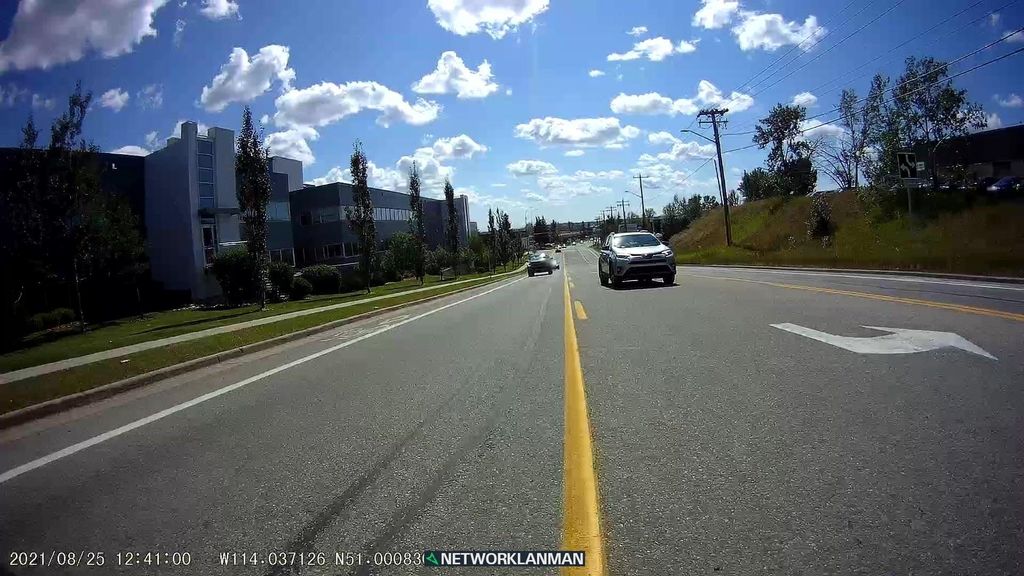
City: calgary